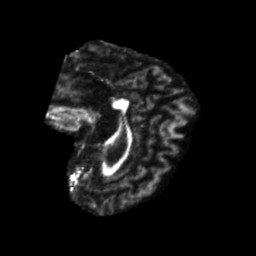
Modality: FA
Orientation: sagittal
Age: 56
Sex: female
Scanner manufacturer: siemens
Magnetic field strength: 3 T
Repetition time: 5.25 s
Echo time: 0.08 s